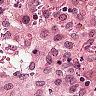
Metastatic tissue present: no